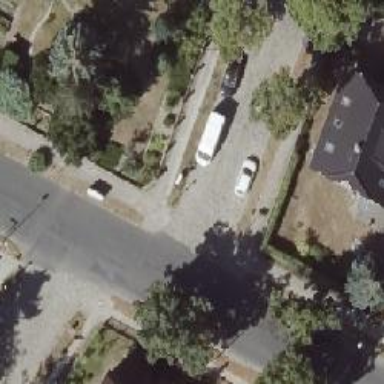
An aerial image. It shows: Residential road with sidewalks on both sides.